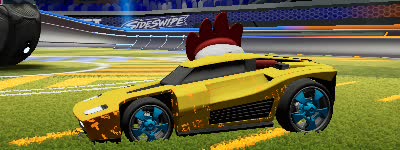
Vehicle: breakout